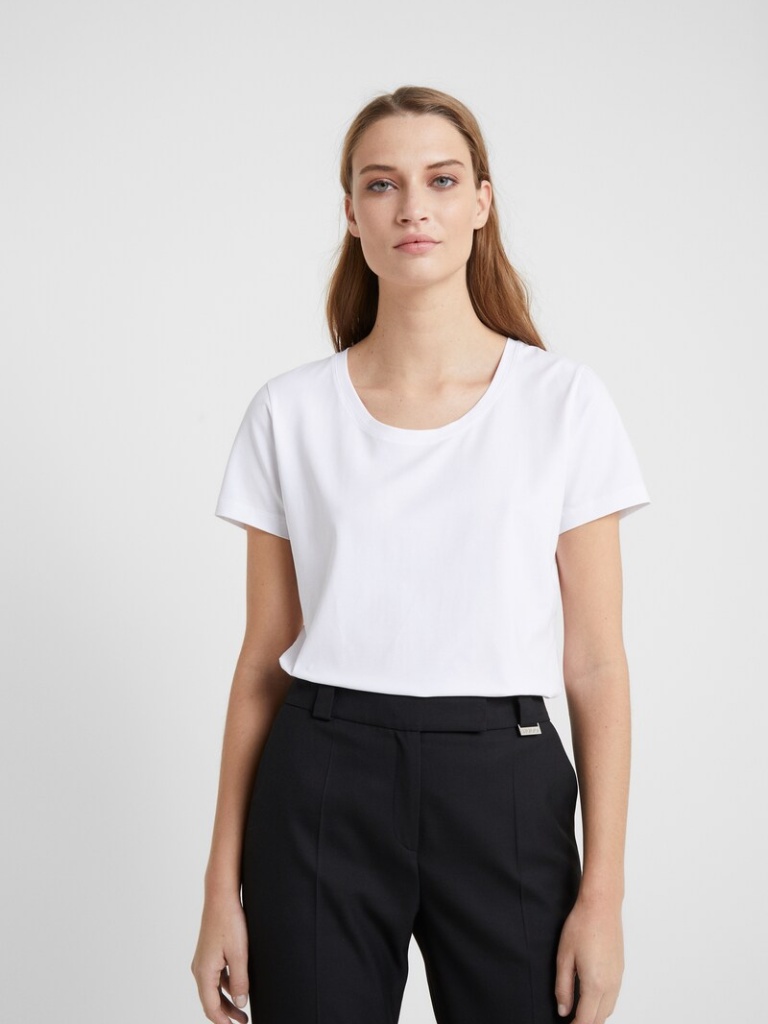
cotton relaxed short sleeve hip length Untucked crew t-shirt